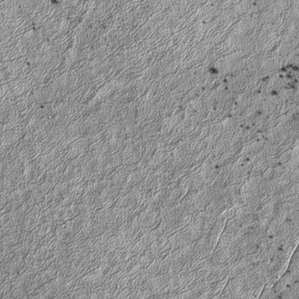
Label: frost